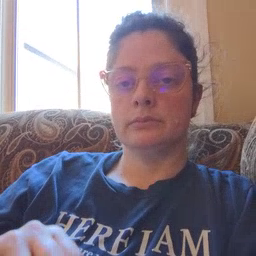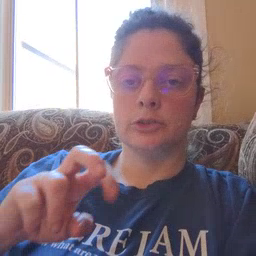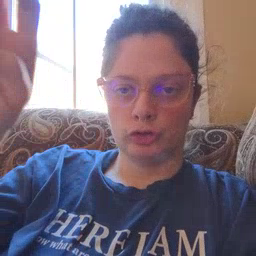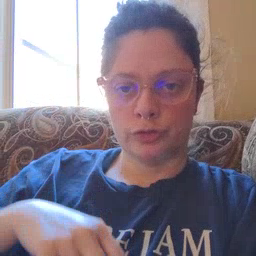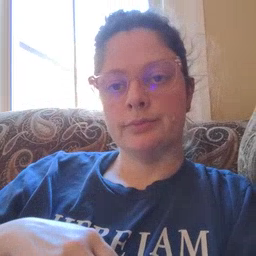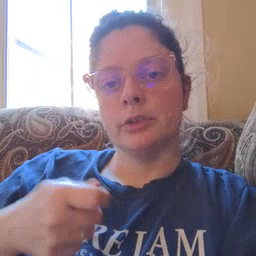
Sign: stairs